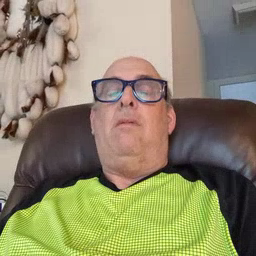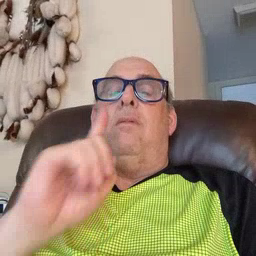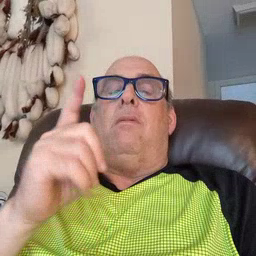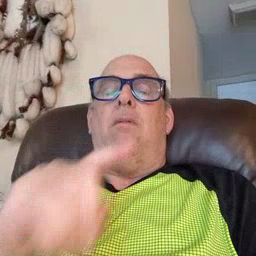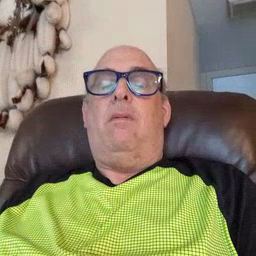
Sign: talk